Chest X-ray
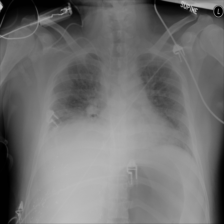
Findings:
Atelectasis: negative
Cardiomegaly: negative
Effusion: negative
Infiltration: negative
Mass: negative
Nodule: negative
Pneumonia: negative
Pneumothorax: negative
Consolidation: negative
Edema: negative
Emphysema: negative
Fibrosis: negative
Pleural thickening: negative
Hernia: negative